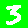
Digit: 3